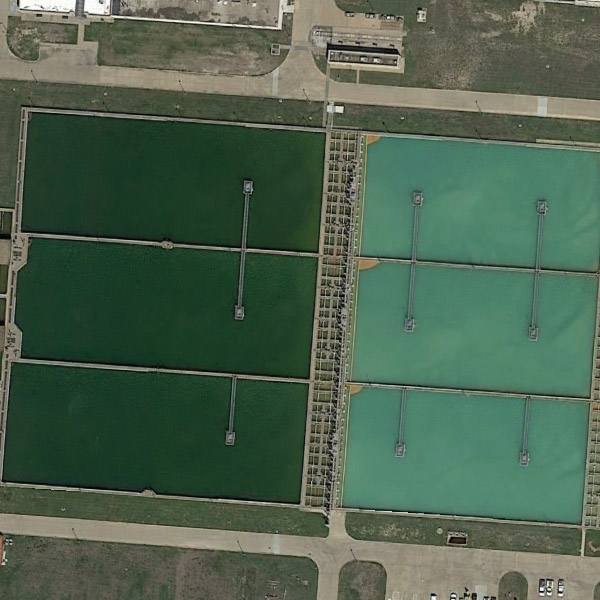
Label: Pond